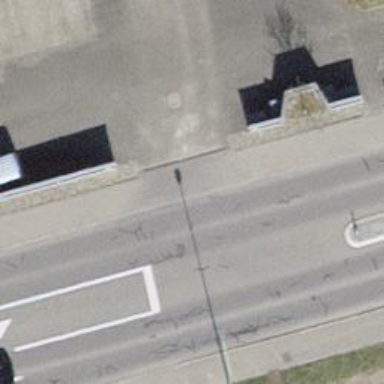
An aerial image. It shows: Entrance with barrier.